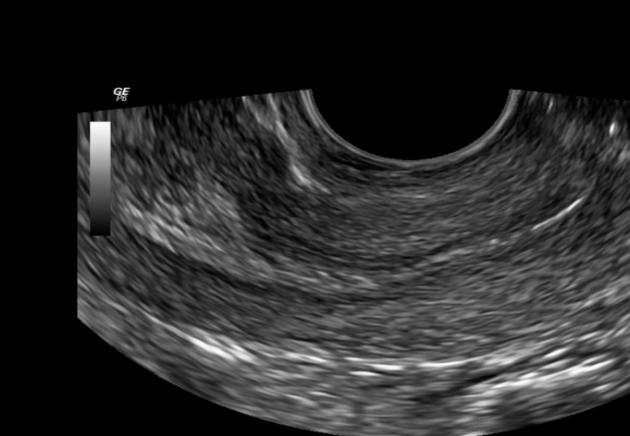
Label: notinfected